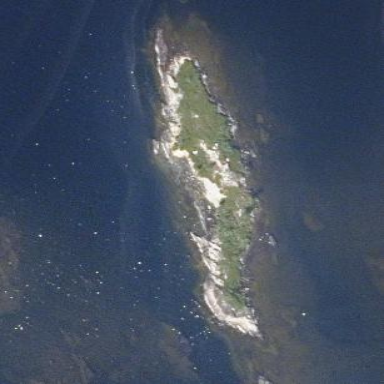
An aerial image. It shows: Islet.